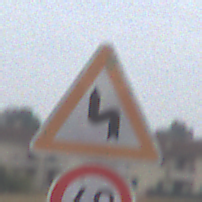
Verkehrszeichen: DoppelkurveZunaechstLinks
Zusatzzeichen unten: Geschwindigkeit60
Umgebung: Outdoor, Suburban
Tageszeit: Midday
Wetter: Overcast
Licht: Natural
Jahreszeit: NotSpecified
Kontrast: LowContrast